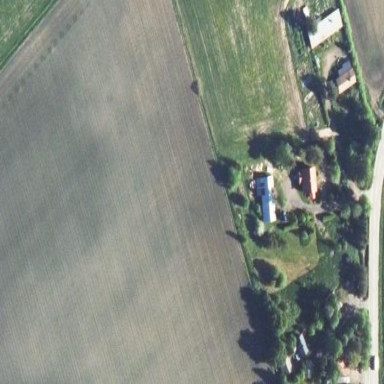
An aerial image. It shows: Farmyard area.